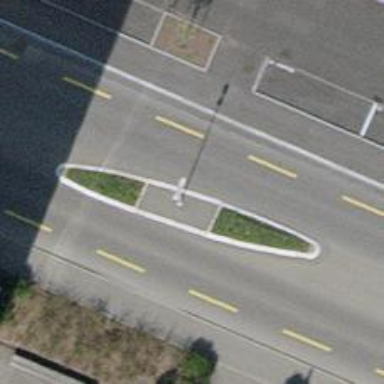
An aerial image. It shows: Kerb serving as barrier.